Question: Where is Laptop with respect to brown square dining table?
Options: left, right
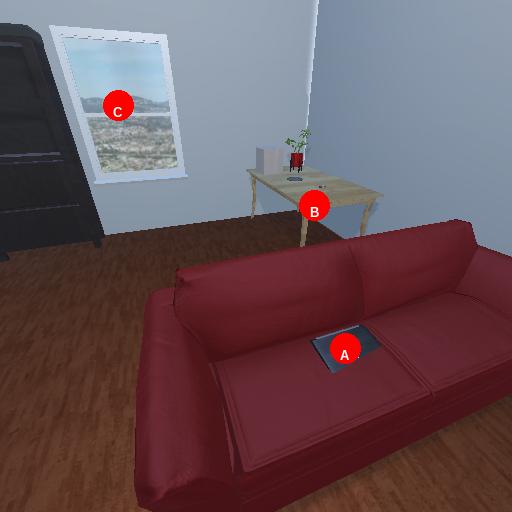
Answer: left